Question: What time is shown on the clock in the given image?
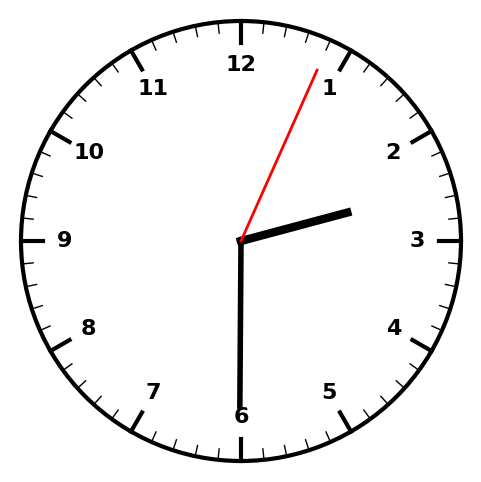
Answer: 02:30:04